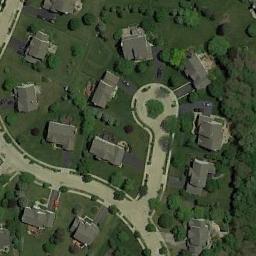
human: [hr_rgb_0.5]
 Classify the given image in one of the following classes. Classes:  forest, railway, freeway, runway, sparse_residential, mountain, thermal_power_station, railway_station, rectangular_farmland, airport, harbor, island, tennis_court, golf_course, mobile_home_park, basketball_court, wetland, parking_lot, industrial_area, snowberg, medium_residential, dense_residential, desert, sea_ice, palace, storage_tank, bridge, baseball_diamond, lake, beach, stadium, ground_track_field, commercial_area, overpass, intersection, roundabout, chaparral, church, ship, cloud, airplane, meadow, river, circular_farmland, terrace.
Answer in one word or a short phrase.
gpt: medium_residential